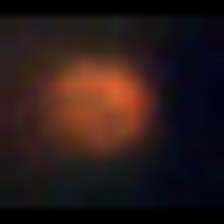
Taxon: NanoPlankton
Group: Other